Field crop: maize
Growth stage: 1
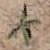
Species: atriplex